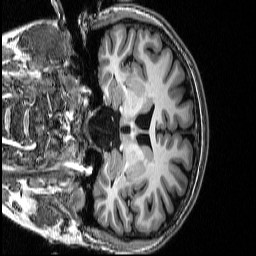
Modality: T1w
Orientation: coronal
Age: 25
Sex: male
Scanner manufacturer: siemens
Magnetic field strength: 3 T
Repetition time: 2.53 s
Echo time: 0.00339 s